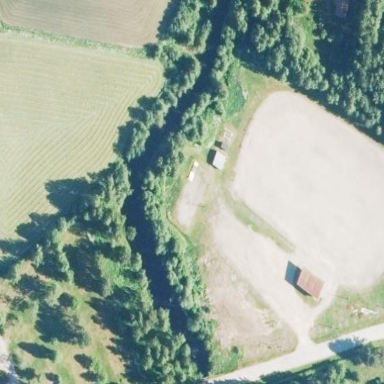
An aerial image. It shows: Parking area with unpaved surface.